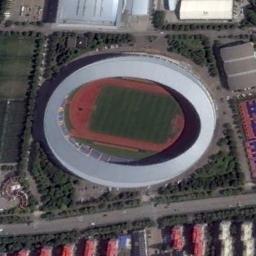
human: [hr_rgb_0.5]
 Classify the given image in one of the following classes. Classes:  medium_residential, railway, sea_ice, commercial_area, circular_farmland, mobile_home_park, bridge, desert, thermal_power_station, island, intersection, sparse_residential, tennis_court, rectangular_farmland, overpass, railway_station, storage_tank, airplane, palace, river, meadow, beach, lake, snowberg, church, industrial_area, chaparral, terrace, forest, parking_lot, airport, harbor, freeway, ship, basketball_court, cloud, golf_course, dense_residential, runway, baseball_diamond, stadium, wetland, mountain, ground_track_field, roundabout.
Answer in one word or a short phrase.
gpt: stadium